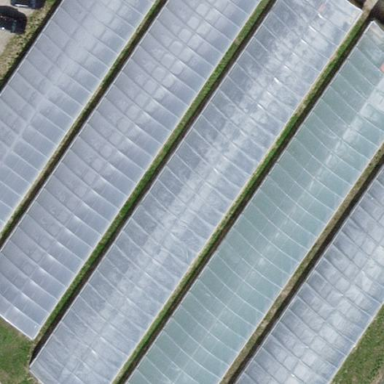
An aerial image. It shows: Greenhouse.